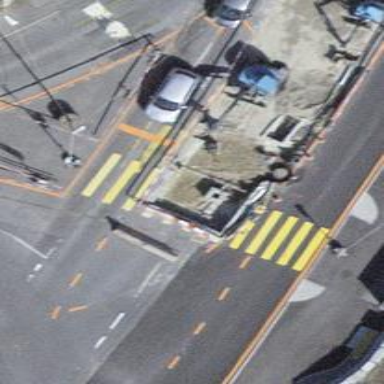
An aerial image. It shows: Road crossing with traffic signals and central island.